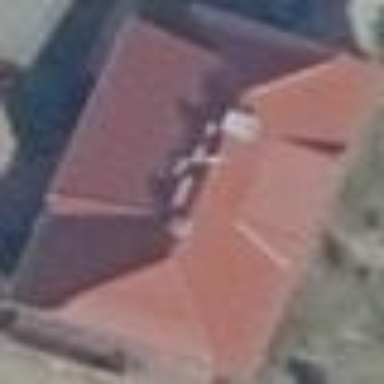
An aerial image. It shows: Hostel building.